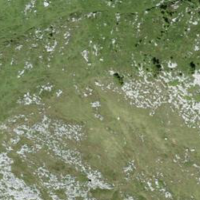
EUNIS habitat code: 26
Species observed at this site:
Viola calcarata